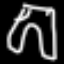
Label: pants